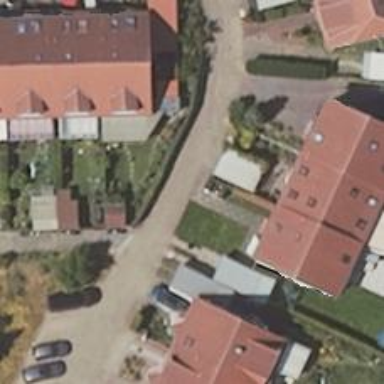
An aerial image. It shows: Alleyway designated as service road.